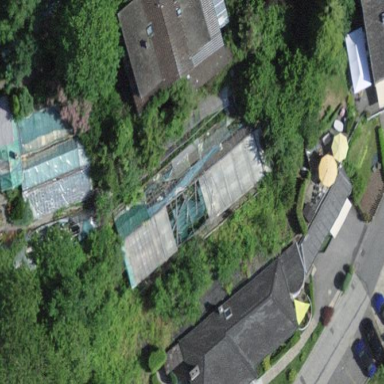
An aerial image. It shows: Greenhouse.